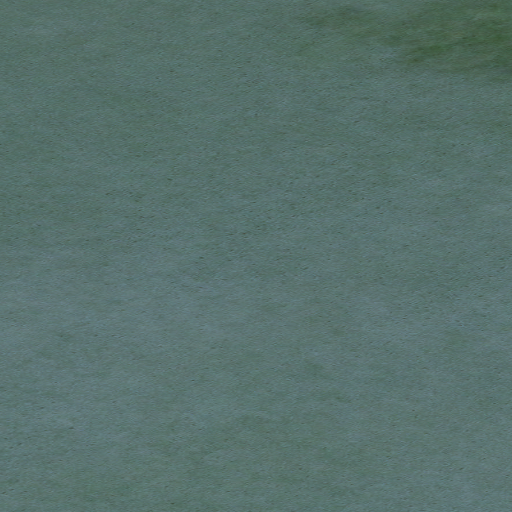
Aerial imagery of mountain in Alaska named Sakrorak Mountain containing only unknown